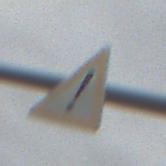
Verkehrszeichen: Gefahrenstelle
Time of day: Midday
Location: Outdoor (Nature)
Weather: Overcast
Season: NotSpecified
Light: Natural